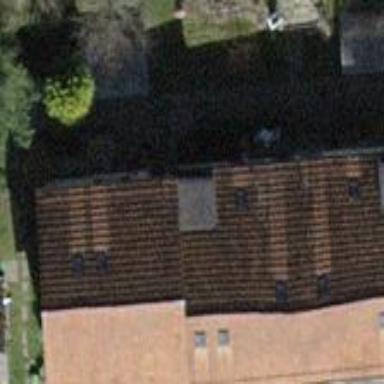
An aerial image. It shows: Terrace building with tile roof.